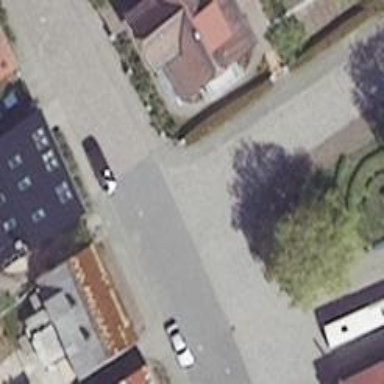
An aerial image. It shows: Residential road.